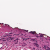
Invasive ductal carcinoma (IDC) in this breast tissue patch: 0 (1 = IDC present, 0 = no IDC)